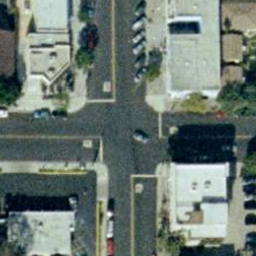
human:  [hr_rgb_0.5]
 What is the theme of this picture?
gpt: intersection

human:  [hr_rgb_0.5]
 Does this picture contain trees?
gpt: yes

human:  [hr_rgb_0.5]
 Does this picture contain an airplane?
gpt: no

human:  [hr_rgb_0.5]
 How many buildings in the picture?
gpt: four

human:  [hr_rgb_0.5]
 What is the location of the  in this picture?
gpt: i cannot see it